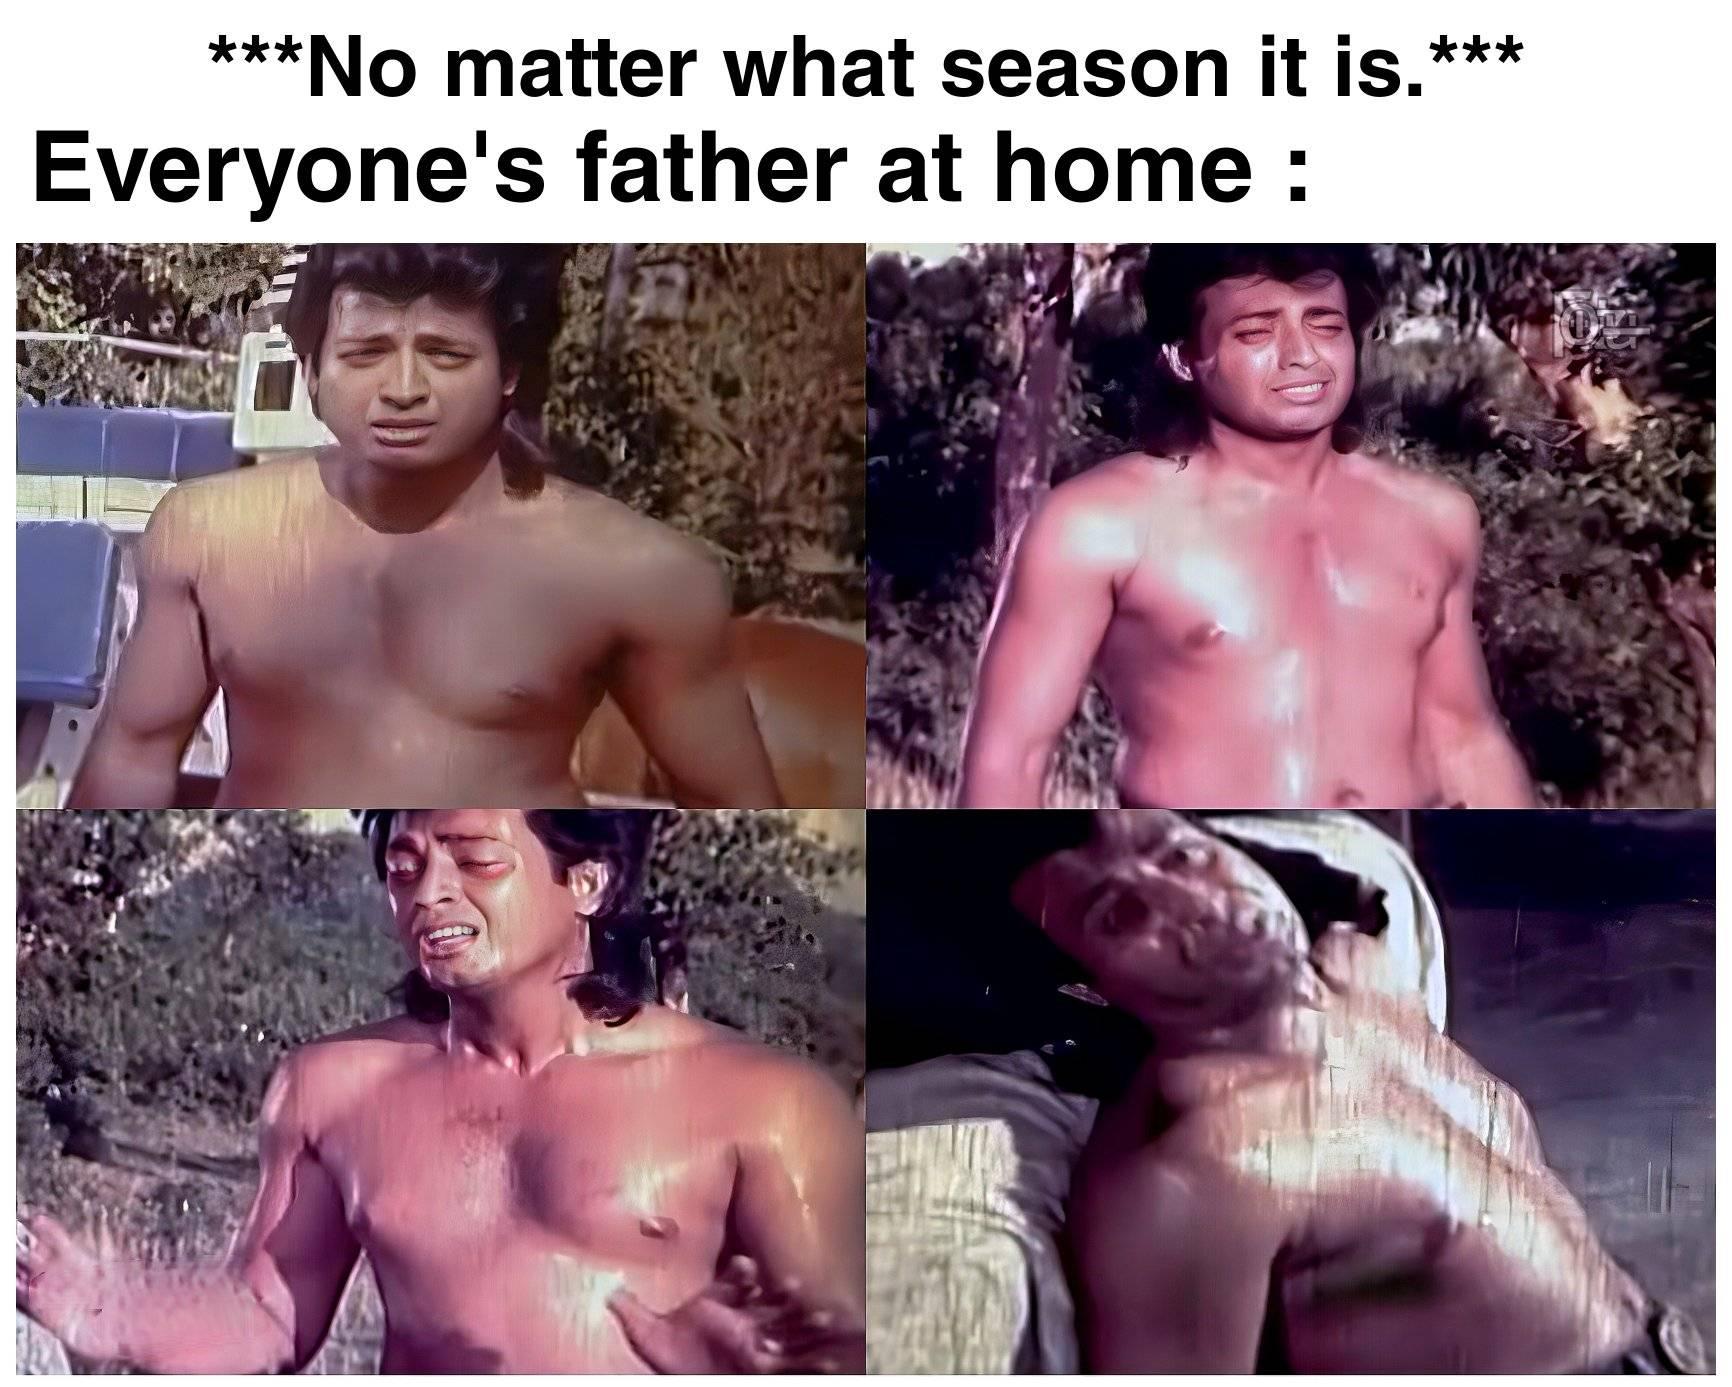
Caption: *** No matter what season it is.***   Everyone's father at home :
Label: non-hate